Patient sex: F
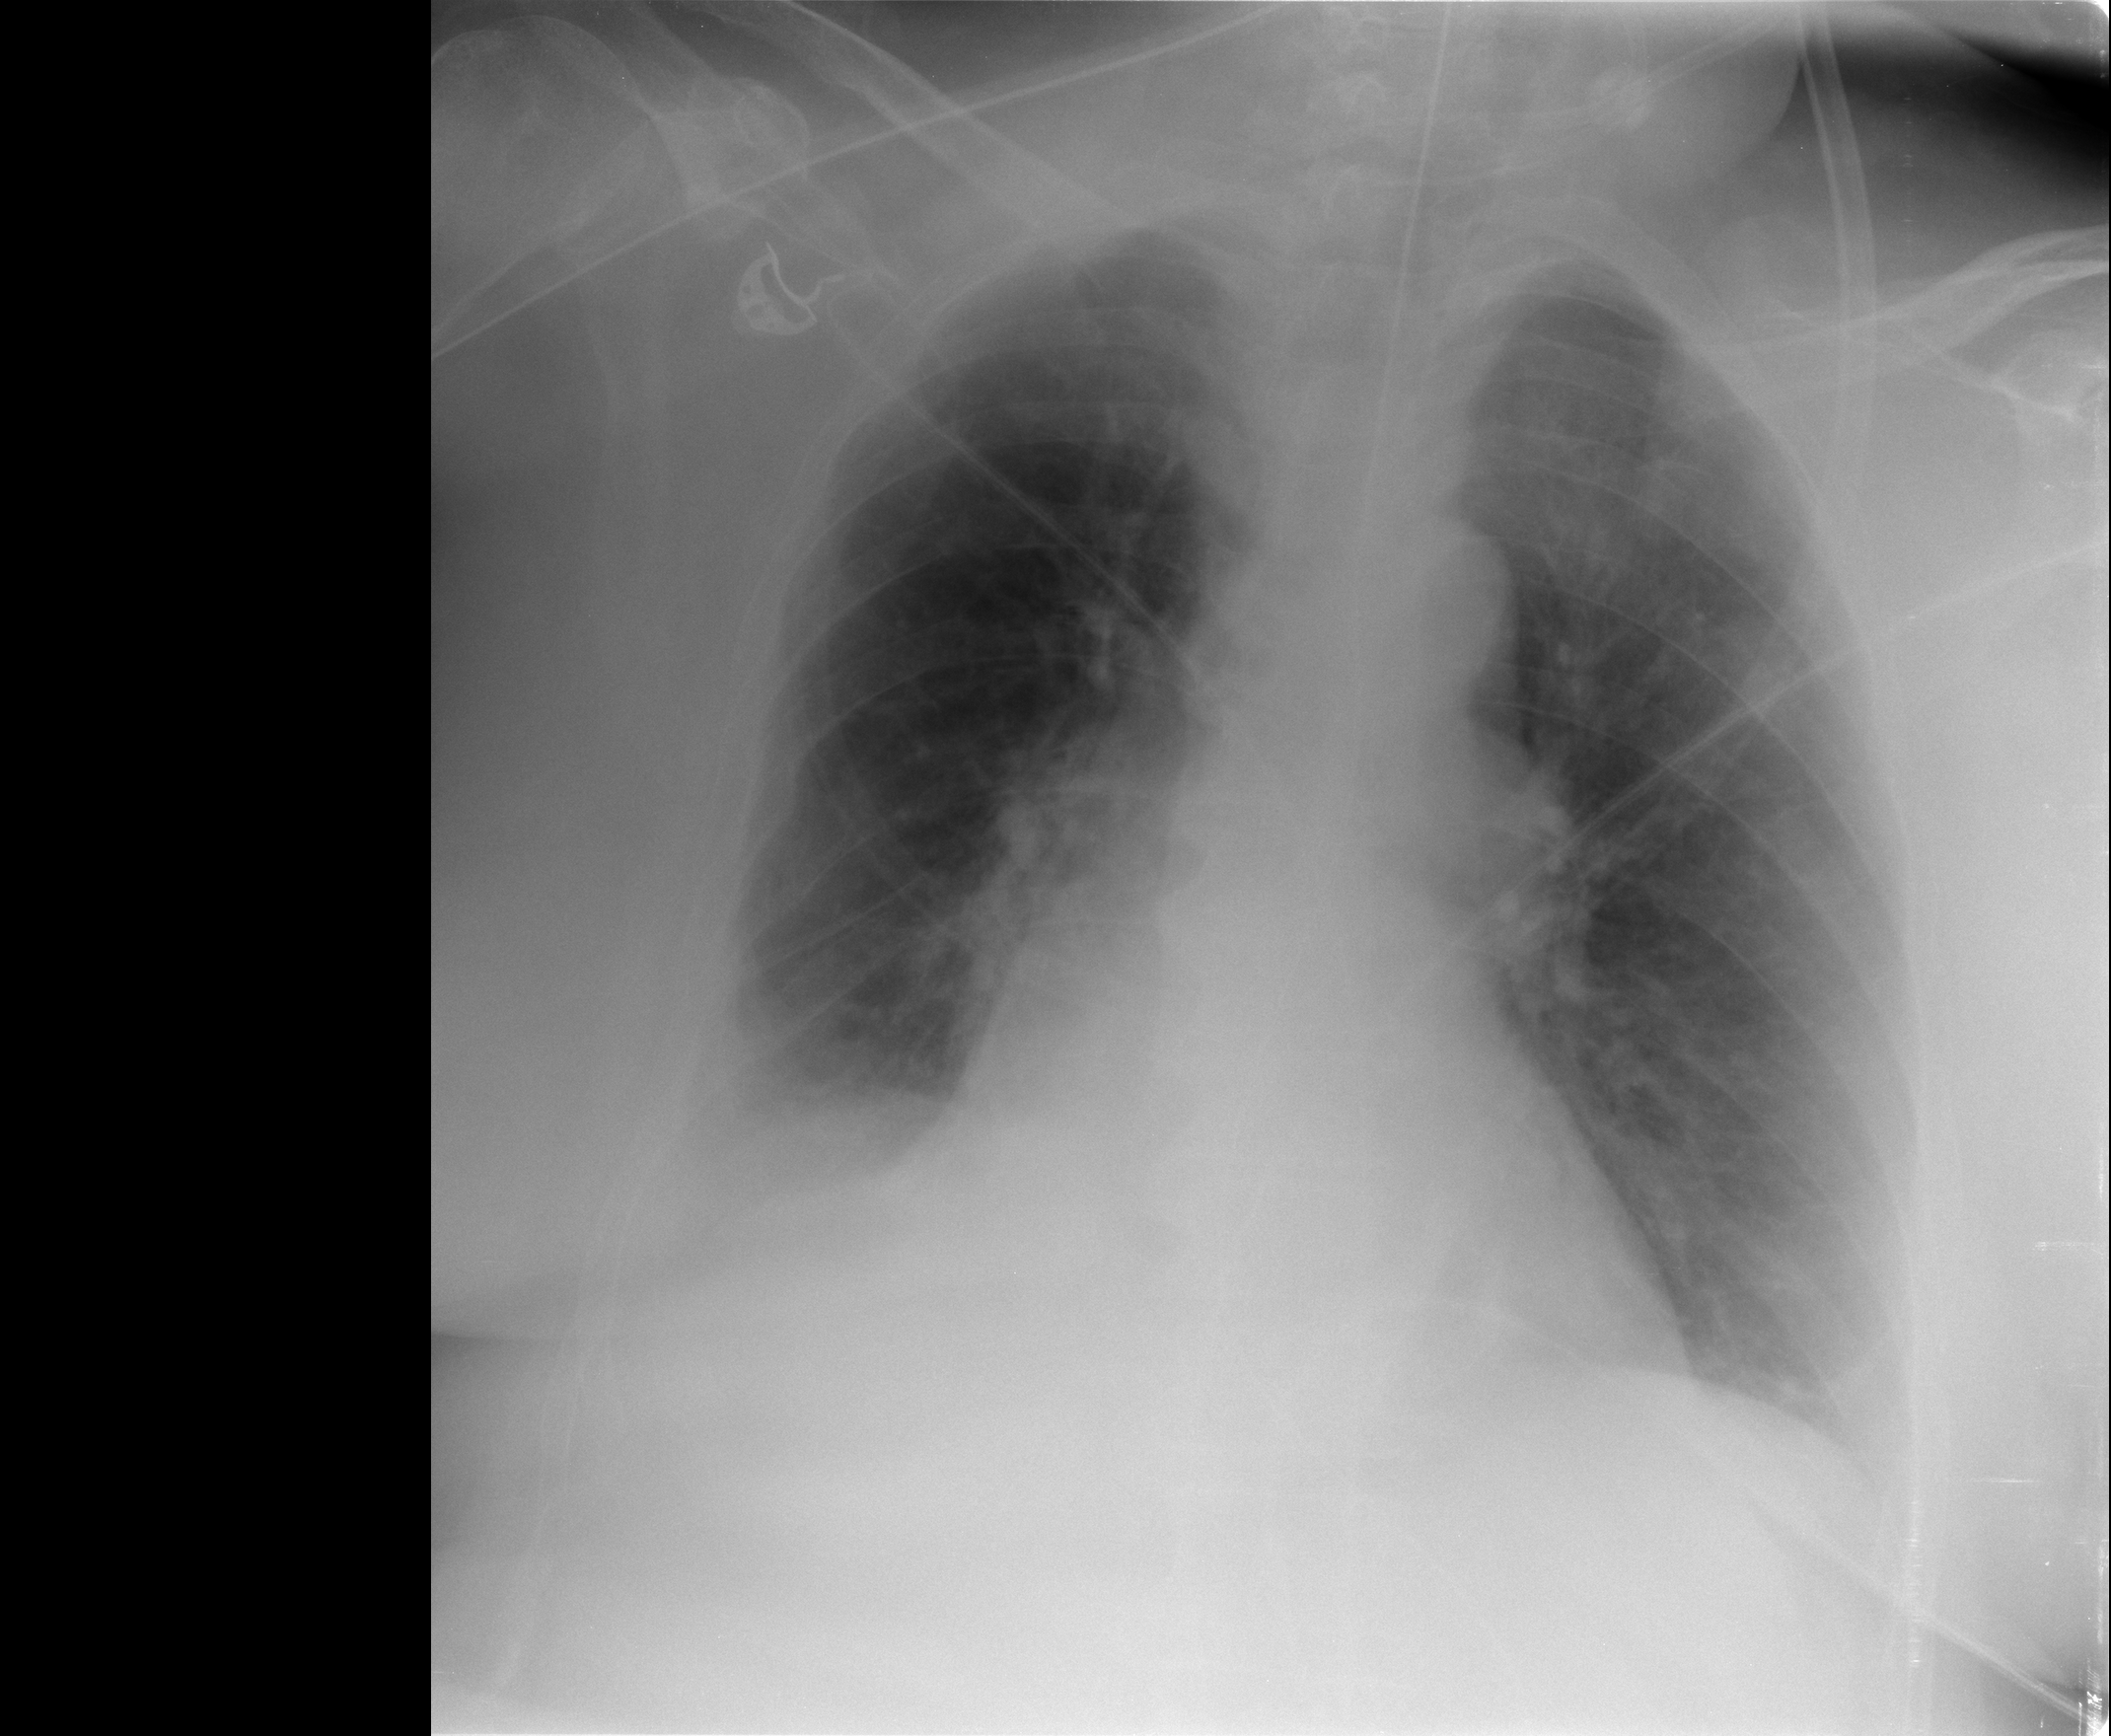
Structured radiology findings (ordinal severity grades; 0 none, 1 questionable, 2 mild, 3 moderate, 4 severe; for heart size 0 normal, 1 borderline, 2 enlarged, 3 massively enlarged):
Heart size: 0
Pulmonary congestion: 0
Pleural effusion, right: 2
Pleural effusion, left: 2
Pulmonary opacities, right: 0
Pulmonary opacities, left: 0
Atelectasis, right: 2
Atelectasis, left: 2